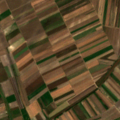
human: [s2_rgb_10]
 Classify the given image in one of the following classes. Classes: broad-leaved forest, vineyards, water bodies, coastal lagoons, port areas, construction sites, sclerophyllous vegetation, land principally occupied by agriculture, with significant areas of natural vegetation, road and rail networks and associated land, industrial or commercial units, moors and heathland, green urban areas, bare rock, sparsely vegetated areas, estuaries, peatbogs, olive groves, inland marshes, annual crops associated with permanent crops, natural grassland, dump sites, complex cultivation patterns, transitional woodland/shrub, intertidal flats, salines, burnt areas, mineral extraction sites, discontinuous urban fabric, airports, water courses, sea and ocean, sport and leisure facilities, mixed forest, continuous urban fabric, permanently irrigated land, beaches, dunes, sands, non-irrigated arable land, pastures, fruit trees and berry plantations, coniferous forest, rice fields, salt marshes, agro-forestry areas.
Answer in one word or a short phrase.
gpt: non-irrigated arable land, complex cultivation patterns